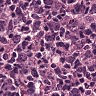
Metastatic tissue present: yes